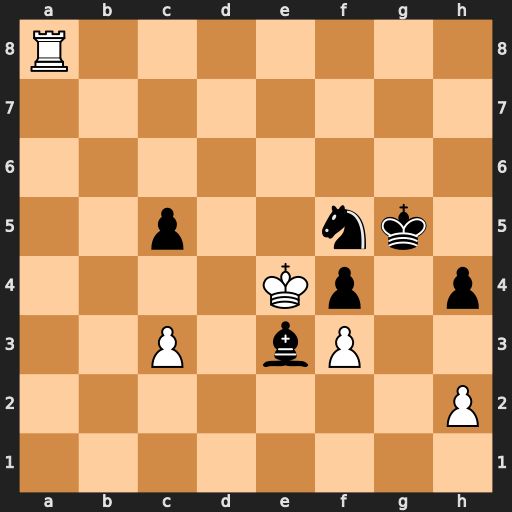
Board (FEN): R7/8/8/2p2nk1/4Kp1p/2P1bP2/7P/8
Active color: w
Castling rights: -
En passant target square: -
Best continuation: Rg8+ Kf6 Rf8+ Kg6 Rxf5